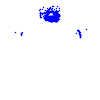
Particle: electron